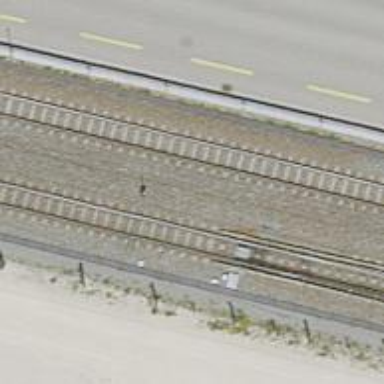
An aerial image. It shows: Railway switch.